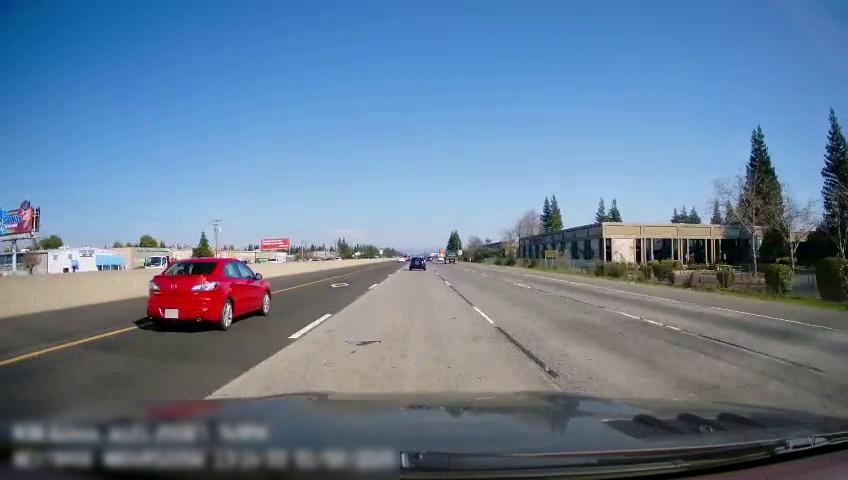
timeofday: Day
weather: Sunny
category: Vehicles | Truck
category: Drivable Space
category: Vehicles | Truck
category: Vehicles | Car
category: Vehicles | Car
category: Vehicles | Truck
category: Lanes | Alternate Lane
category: Lanes | Alternate Lane
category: Lanes | Current Lane
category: Lanes | Current Lane
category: Lanes | Alternate Lane